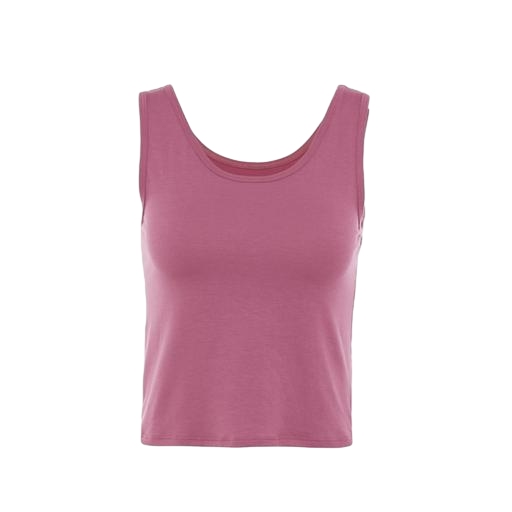
pink scoop-neck crop top, sleeveless crop, sleeveless crop top, white background